Question: I have a ListBox that has items with a 'RenderTransform' based on a 'Style.Triggers' attribute with storyboard animation including a scaletransform of 'x 1.5' and 'y 1.5'. The result is hideous, and I am looking for a way to get the items to stop overlapping as they do in the image below.

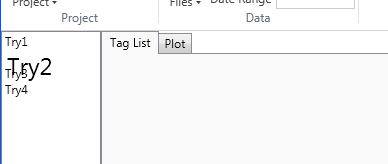
Answer: The <URL> is applied after the layout is done - meaning that the sizes and positions of the UI elements are already computed. Applying the transform at this point won't move the surrounding elements.
Instead, you could set the transform to the <URL> property - then the transform will be applied during the layout pass.